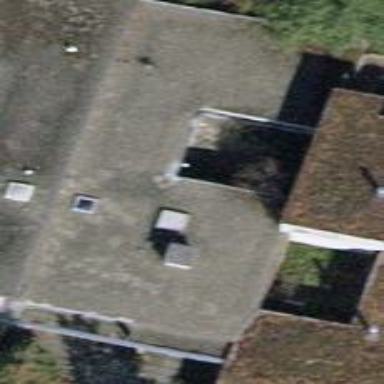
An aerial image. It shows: Terrace building.